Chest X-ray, PA view. Patient: 20 years old, sex F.
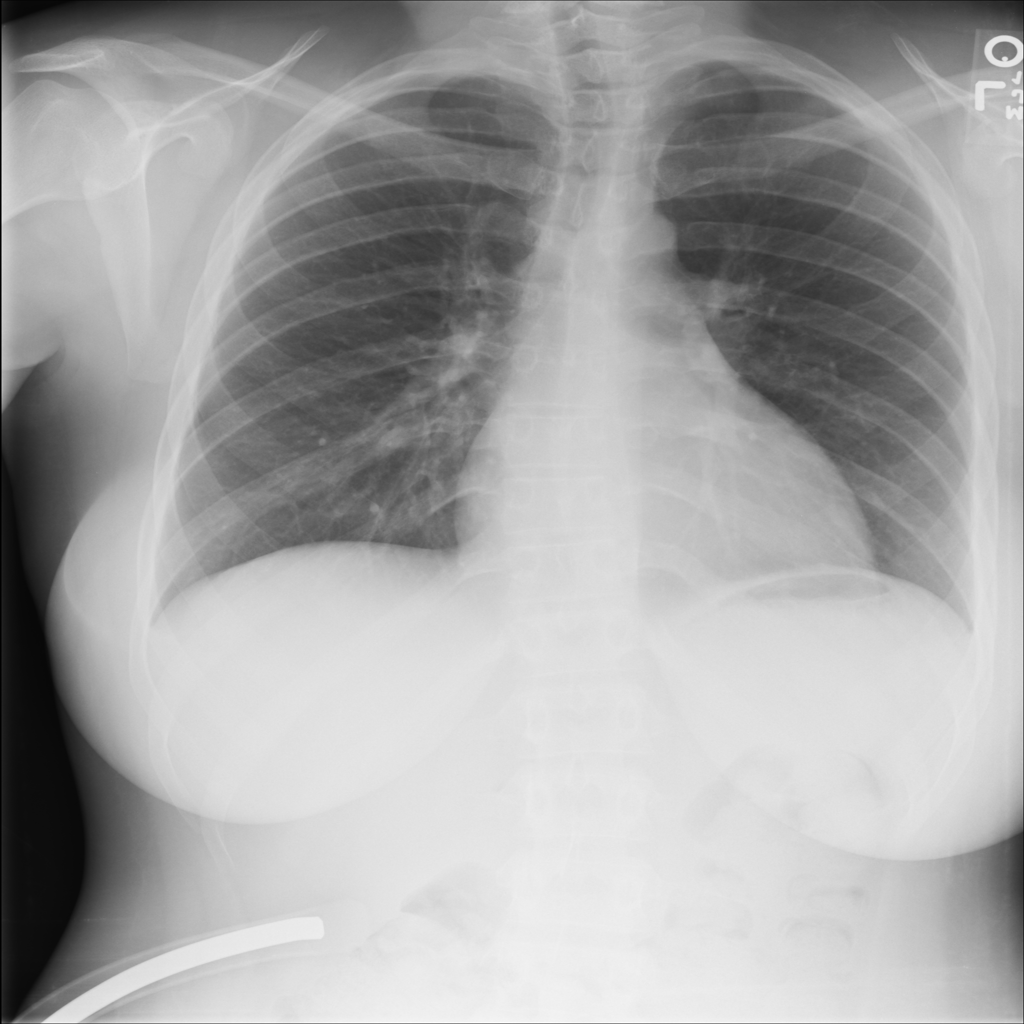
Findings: No Finding